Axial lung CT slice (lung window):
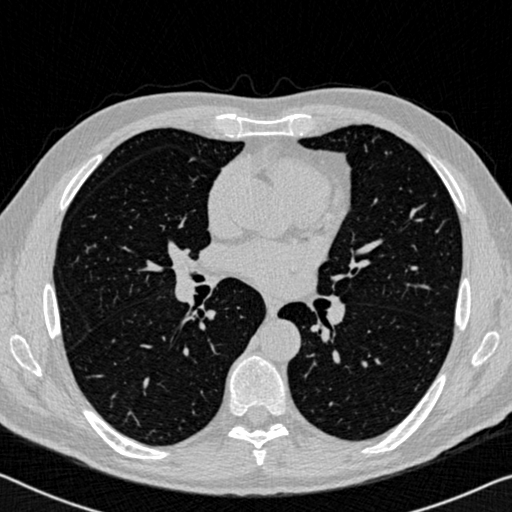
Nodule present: no